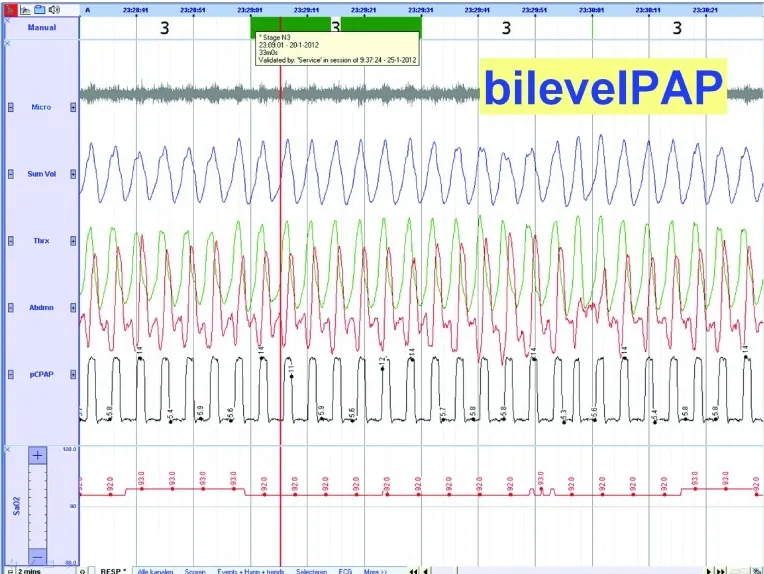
Polysomnography with ventilatory support (Bilevel PAP, IPAP=14, EPAP=6, see trace 5). . Abdominal and thoracic movements are not completely in-phase because the ventilatory support is not triggered before there is inspiratory flow.
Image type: electrography (ekg)